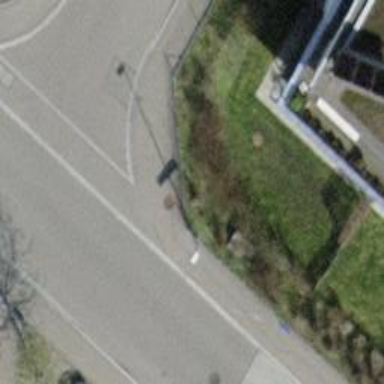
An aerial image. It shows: Kerb barrier.